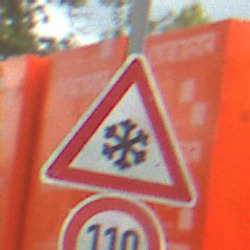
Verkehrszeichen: SchneeOderEisglaette
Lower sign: Geschwindigkeit110
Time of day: MorningAfternoon
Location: Outdoor (Suburban)
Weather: PartlyCloudy
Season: NotSpecified
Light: Natural